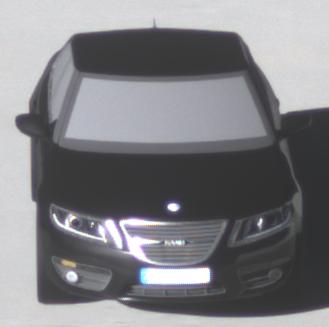
Make: Saab
Model: 5-Sep
Detailed model: 9-5 1.6T
Model produced from: 2010/06
Model produced until: 2011/12
Doors: 4
Color: black
Road condition: dry road
Daytime: morning or afternoon
Contrast: high contrast